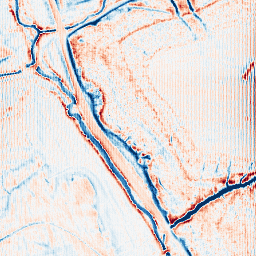
Category: edge_preserving
Decomposition family: anisotropic_diffusion
Decomposition parameters: iterations: 20
kappa: 100
gamma: 0.2
Upsampling method: fft_zeropad
Upsampling parameters: scale: 4
Upsampling scale: 4